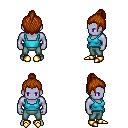
a pixel art fantasy rpg character, male body template, dark elf, purple skin, teal pirate shirt, teal pants, brunette short topknot hairstyle, gold boots, four views (front, back, left, right), 2x2 character sprite sheet, small pixel art, hard edges, no anti-aliasing